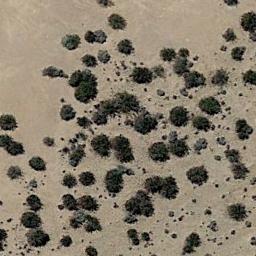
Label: chaparral